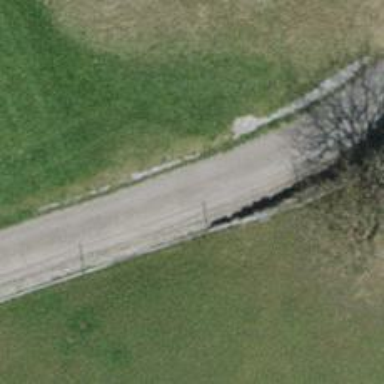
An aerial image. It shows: Gravel path.